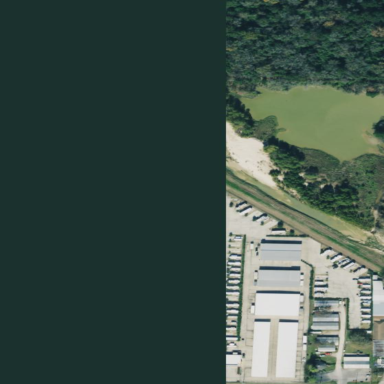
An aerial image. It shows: Caravan site for tourism.